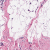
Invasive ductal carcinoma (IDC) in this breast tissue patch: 0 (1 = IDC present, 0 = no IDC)